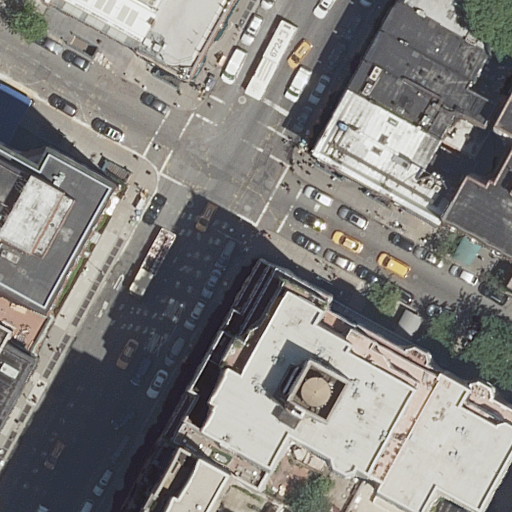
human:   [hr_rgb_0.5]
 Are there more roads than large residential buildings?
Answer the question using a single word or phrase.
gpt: no

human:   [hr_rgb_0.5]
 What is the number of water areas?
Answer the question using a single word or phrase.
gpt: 0

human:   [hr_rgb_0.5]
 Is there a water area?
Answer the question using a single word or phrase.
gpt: no

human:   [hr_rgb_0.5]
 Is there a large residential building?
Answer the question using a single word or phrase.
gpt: yes

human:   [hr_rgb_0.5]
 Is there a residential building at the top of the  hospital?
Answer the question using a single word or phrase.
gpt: yes

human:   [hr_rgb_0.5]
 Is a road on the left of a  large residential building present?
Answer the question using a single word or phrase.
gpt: no

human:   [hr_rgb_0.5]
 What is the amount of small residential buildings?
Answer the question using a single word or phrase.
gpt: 3

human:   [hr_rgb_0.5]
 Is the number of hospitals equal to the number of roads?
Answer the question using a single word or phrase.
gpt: no

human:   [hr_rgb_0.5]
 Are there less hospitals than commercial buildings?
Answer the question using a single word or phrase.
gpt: no

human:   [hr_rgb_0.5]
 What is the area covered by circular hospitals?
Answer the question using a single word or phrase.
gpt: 0m2

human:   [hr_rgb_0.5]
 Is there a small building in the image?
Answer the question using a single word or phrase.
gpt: yes

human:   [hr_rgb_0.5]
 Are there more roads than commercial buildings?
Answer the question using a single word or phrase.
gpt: yes

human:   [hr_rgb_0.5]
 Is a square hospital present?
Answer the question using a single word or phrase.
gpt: no

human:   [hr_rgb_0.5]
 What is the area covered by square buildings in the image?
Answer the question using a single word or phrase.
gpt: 0m2

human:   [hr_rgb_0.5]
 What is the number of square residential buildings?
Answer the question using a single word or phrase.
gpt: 0

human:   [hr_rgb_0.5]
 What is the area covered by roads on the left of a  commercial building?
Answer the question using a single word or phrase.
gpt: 0m2

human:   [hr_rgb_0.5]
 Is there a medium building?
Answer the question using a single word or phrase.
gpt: yes

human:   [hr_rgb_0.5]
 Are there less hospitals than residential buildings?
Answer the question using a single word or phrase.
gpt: yes

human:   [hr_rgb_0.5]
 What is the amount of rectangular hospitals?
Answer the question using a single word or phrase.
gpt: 0

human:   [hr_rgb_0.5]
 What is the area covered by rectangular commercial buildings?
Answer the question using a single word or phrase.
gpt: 0m2

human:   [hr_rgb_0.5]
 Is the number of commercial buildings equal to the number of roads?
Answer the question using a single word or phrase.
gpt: no

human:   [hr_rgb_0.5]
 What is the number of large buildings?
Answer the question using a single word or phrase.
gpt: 3

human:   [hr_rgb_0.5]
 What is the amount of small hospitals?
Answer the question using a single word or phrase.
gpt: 0

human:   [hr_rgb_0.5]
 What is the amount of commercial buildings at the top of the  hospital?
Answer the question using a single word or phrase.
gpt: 0

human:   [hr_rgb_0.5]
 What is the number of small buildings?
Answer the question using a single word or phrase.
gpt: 3

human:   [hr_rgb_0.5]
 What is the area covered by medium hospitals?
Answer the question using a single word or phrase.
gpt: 0m2

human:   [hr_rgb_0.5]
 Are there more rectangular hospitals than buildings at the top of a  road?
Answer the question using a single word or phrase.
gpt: no

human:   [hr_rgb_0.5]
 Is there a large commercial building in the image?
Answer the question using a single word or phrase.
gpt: no

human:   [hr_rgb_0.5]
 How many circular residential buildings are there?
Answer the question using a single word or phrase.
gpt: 0

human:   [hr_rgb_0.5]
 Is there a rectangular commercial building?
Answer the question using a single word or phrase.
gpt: no

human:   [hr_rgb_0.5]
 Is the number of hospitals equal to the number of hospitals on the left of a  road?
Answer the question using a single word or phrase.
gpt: yes

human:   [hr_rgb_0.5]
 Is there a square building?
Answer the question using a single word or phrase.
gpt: no

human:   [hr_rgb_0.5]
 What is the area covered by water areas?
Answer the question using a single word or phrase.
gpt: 0m2

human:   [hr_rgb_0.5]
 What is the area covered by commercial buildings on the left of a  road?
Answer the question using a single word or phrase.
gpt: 0m2

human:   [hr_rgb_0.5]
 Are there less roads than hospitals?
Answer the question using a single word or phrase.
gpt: no

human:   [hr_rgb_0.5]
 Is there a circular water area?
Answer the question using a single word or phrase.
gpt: no